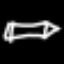
Label: pencil